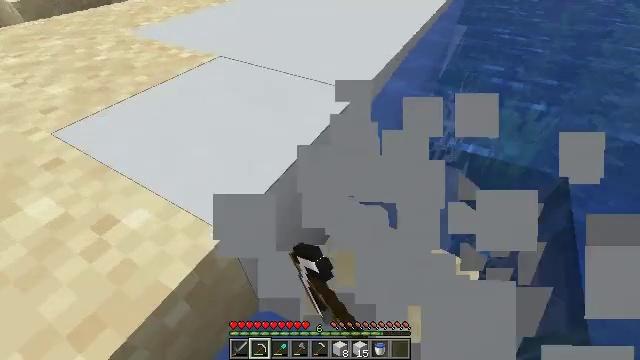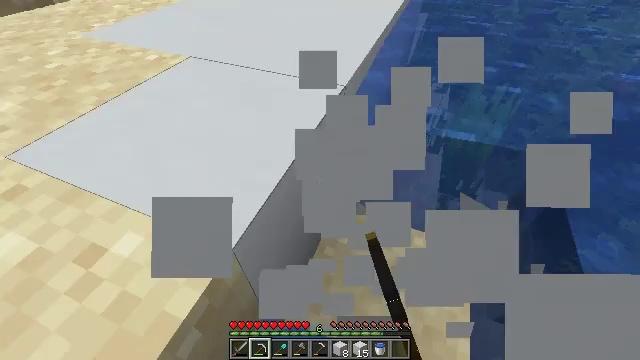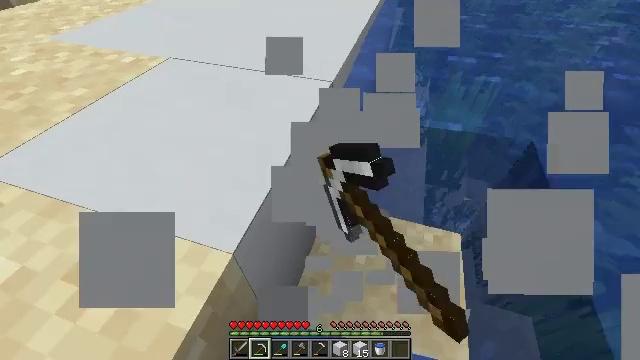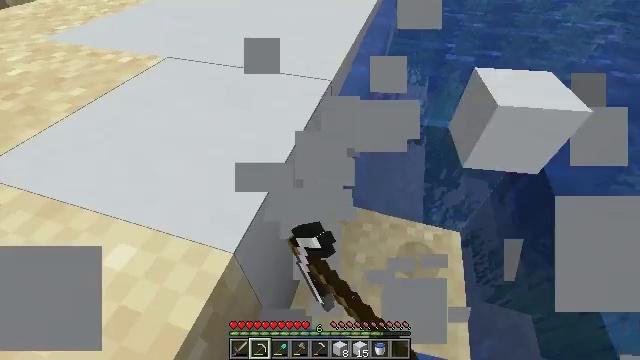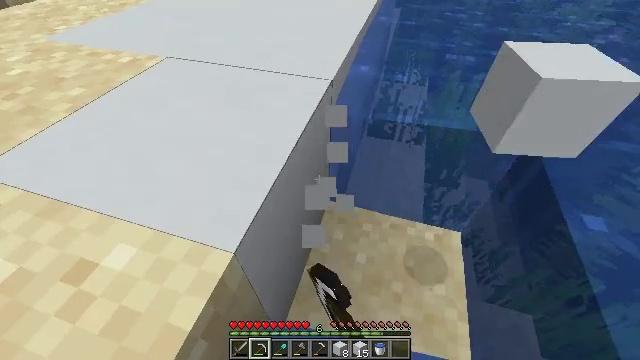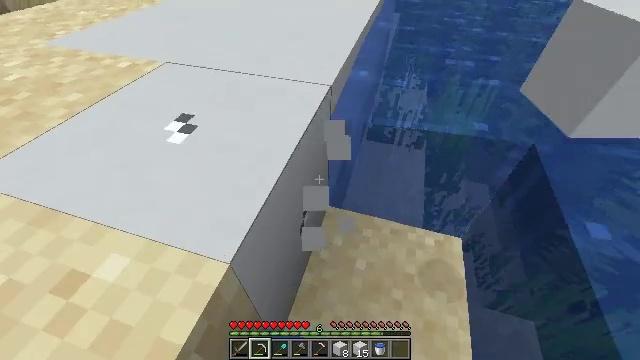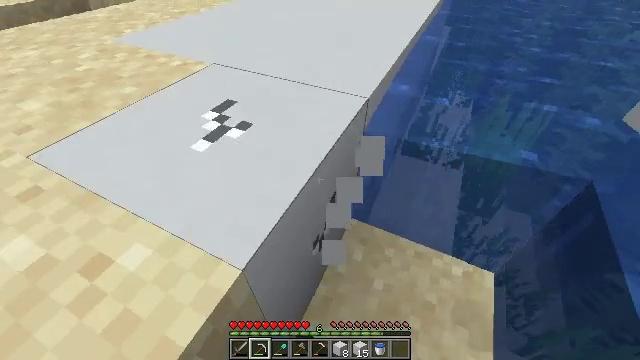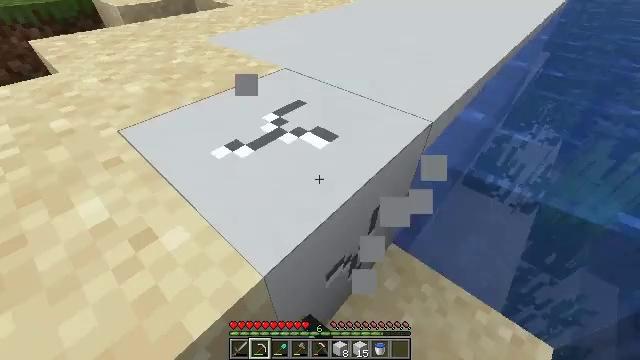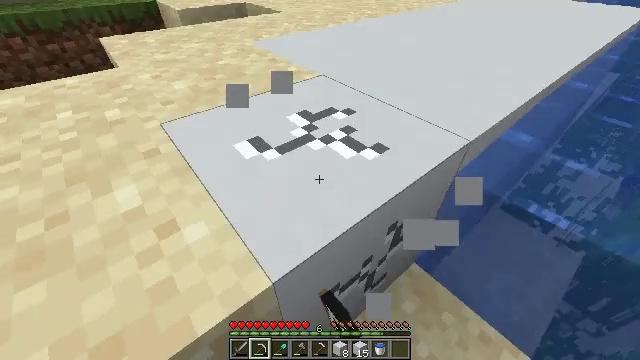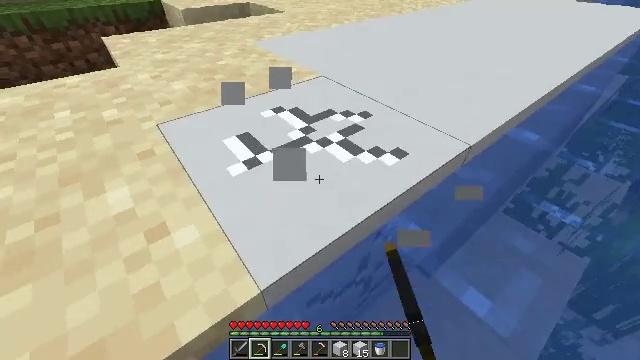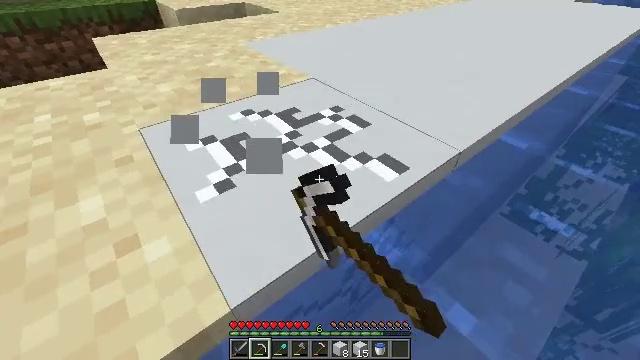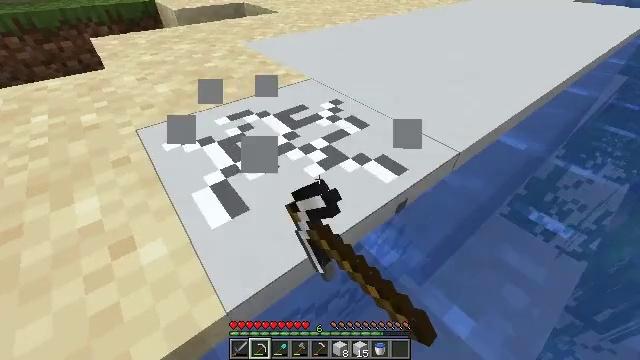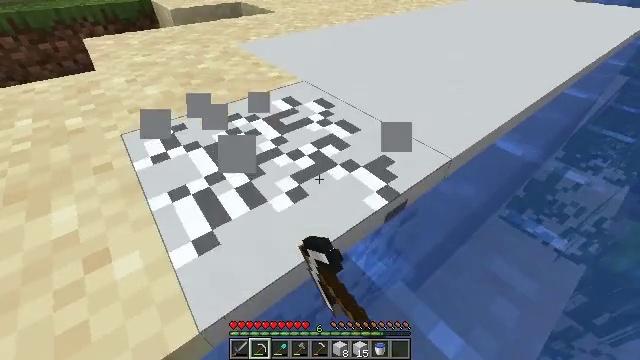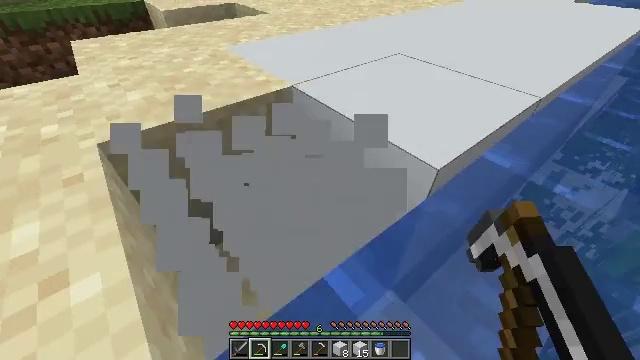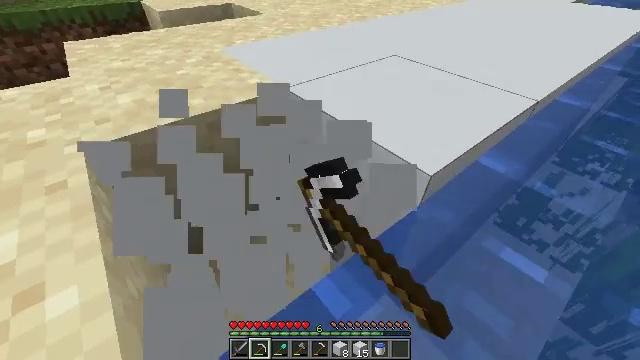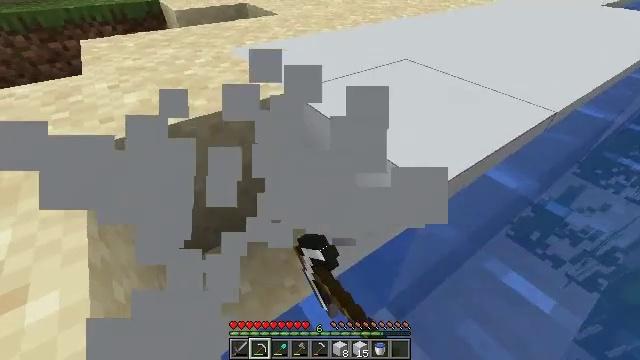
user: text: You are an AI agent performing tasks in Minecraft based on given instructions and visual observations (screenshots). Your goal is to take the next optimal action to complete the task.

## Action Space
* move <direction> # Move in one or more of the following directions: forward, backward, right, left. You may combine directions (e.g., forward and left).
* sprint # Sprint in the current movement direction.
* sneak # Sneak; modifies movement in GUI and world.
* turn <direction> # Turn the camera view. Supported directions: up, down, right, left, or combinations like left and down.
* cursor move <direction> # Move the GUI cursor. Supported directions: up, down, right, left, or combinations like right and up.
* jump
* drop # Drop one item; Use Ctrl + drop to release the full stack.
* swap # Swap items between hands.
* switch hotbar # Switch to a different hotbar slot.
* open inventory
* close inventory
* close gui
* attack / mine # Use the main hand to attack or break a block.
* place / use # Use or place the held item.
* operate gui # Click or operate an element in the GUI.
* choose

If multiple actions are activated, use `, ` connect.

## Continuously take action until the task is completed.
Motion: motion action
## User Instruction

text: Break the white concrete to gather it.
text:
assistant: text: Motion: turn right and down, attack / mine
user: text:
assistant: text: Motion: turn right, attack / mine
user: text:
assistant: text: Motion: attack / mine
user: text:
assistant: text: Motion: attack / mine
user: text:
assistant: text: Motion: move forward, attack / mine
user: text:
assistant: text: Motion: move forward, turn left and up, attack / mine
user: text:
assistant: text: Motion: move forward, turn left and up, attack / mine
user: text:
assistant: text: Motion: move forward, turn left and up, attack / mine
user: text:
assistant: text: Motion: move forward, turn left, attack / mine
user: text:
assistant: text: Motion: move forward, attack / mine
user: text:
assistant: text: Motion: move forward, attack / mine
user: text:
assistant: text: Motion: move forward, attack / mine
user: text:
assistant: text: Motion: move forward, attack / mine
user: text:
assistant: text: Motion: move forward, attack / mine
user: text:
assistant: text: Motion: move forward, turn left, attack / mine
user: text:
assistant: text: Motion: move forward, turn left and up, attack / mine
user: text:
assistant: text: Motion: move forward, turn left, attack / mine
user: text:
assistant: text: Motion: move forward, attack / mine
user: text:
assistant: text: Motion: move forward, attack / mine
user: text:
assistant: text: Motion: move forward, turn right, attack / mine
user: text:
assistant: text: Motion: move forward, turn right, attack / mine
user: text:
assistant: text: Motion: move forward, turn right, attack / mine
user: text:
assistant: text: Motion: move forward, turn right, attack / mine
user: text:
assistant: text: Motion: move forward, turn right, attack / mine
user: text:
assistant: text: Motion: move forward, turn right, attack / mine
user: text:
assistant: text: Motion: move forward, turn right, attack / mine
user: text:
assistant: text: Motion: move forward, attack / mine
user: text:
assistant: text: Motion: move forward, attack / mine
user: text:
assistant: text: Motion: move forward, attack / mine
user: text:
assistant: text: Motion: move forward, turn left, attack / mine